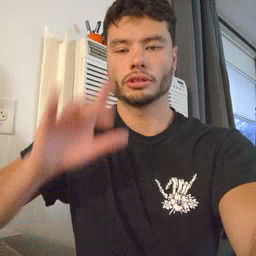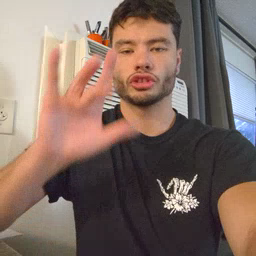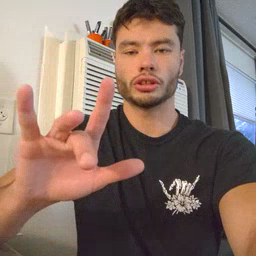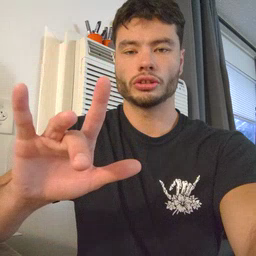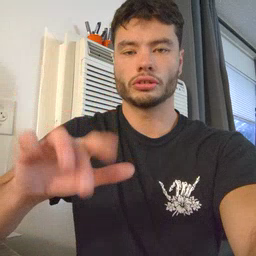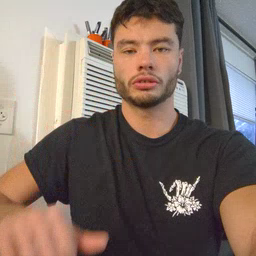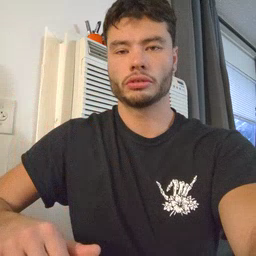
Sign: touch